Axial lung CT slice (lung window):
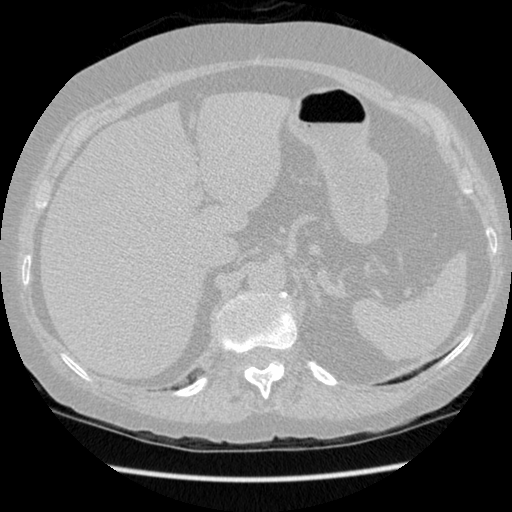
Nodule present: no